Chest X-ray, AP view. Patient: 31 years old, sex F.
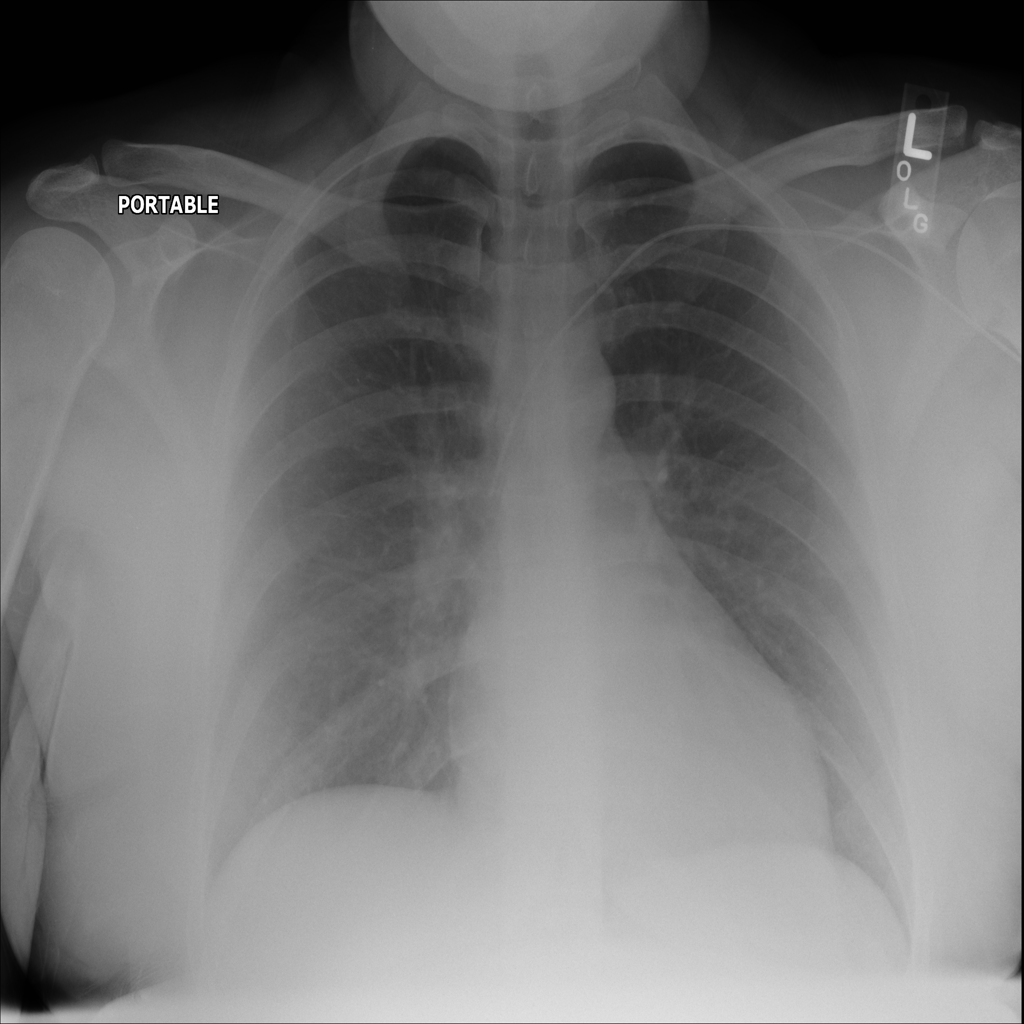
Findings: No Finding